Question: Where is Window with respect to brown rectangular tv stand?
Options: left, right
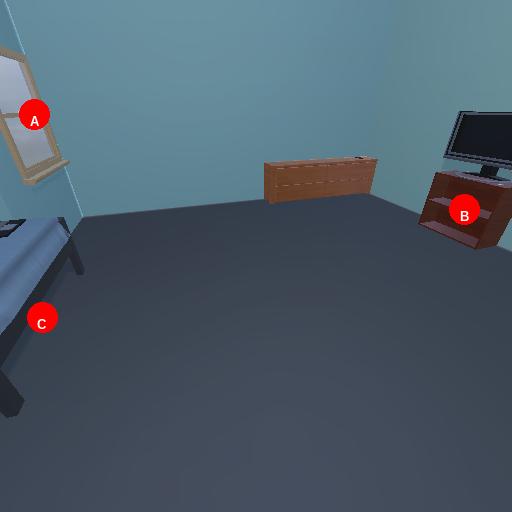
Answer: left